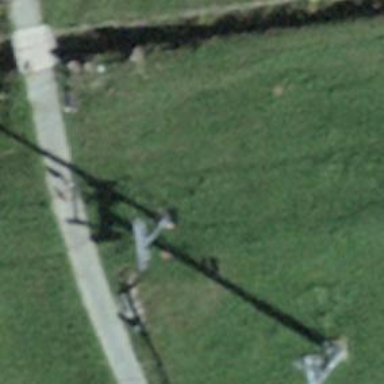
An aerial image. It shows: Pylon used for aerialway.